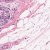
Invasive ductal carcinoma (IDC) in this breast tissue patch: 0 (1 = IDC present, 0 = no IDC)